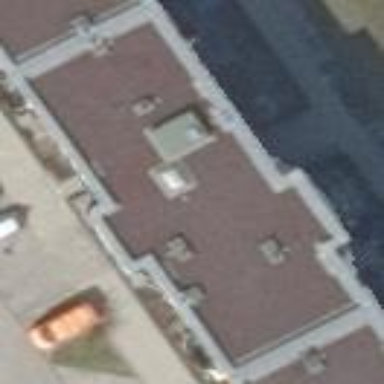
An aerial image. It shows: Residential building with flat roof.